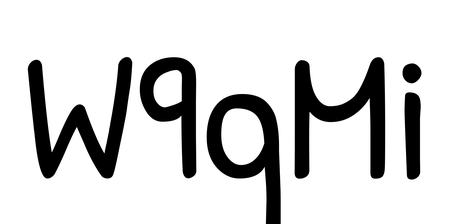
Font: PatrickHand-Regular